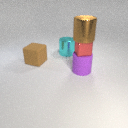
small red metal cube above large purple rubber cylinder